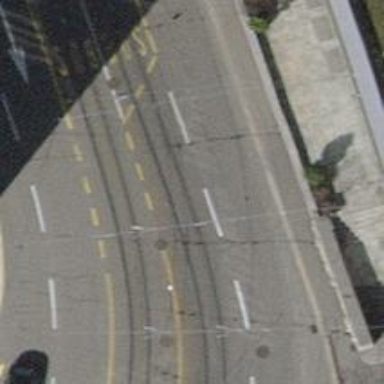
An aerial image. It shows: Service road with trolley wires for trolleybuses.